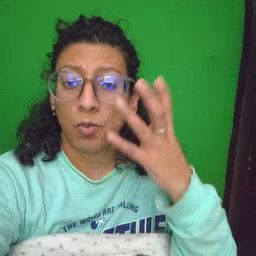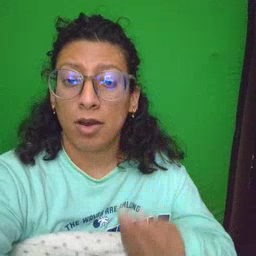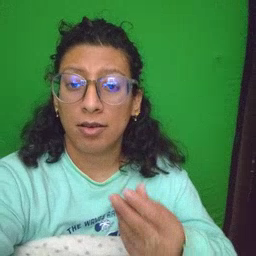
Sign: wet